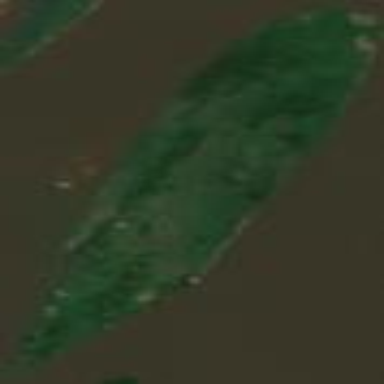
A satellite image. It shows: Islet surrounded by forest.